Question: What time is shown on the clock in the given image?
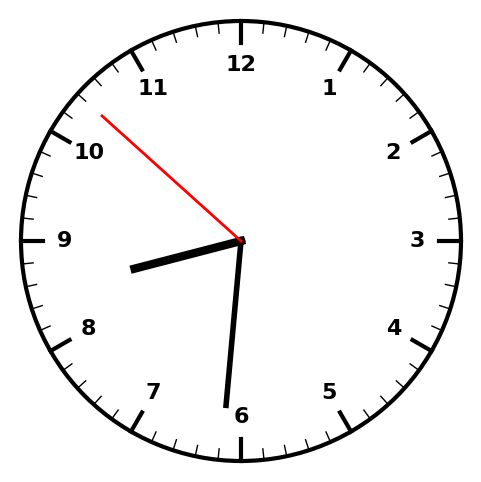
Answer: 08:30:52